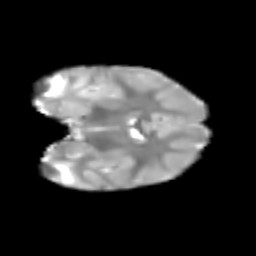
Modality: T2w
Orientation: coronal
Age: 6
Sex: female
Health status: healthy